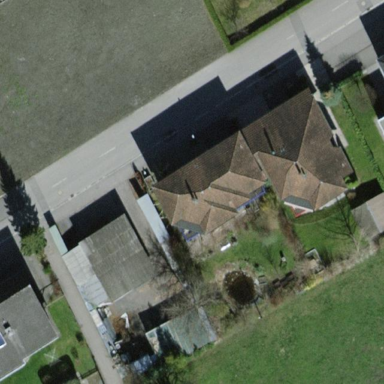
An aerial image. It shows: Semidetached house.